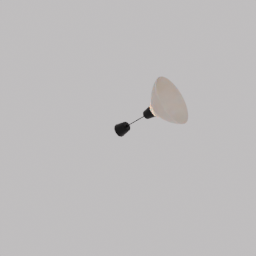
Label: lighting